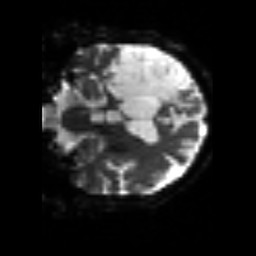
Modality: sbref
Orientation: coronal
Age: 64
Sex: male
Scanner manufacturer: siemens
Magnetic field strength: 3 T
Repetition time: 3.2 s
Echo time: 0.081 s